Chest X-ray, PA view. Patient: 57 years old, sex F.
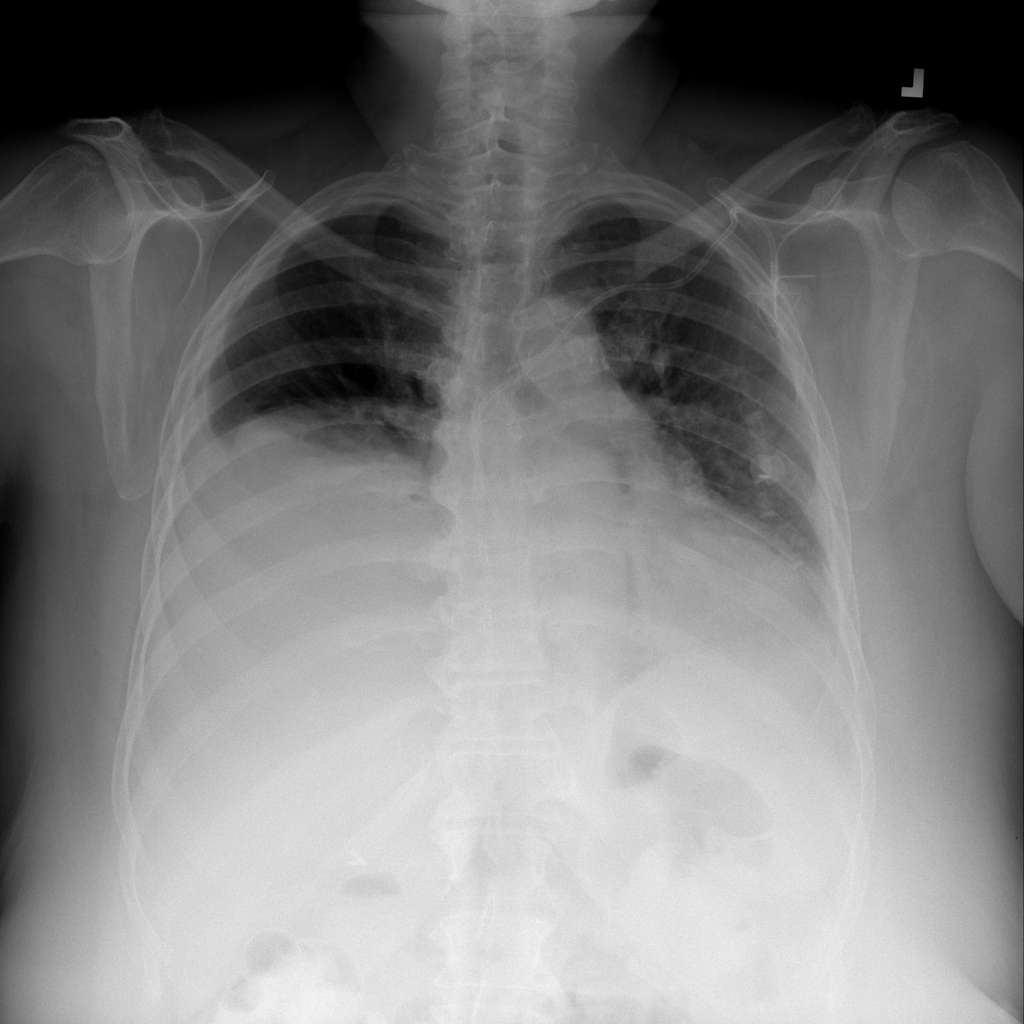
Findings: Effusion